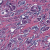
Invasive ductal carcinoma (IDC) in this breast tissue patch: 1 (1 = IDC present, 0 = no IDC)